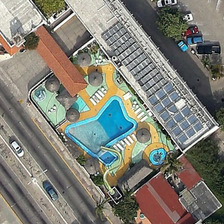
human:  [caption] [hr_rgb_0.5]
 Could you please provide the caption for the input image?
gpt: several buildings and green trees are near a road with cars in a resort .

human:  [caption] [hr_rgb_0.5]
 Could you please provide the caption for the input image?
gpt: several buildings and green trees are near a road with cars in a resort .

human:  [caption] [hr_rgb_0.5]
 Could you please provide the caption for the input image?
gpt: several buildings and green trees are near a road with cars in a resort .

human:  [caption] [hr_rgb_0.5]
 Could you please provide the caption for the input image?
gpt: several buildings and green trees are near a road with cars in a resort .

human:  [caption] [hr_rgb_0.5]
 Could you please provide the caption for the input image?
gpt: several buildings and green trees are near a road with cars in a resort .